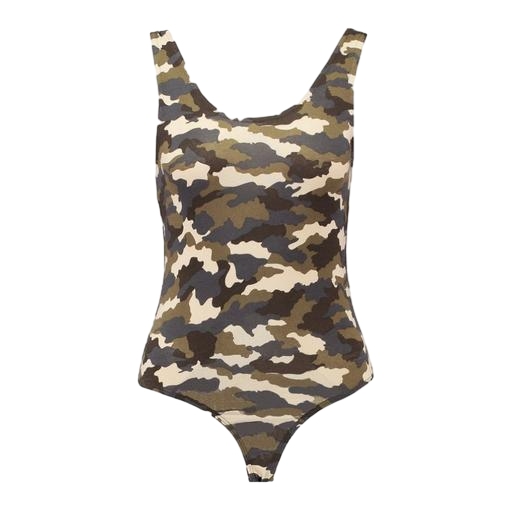
green army camo-print vest, white camo-print tank top, camo tank top, white background